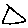
Label: triangle